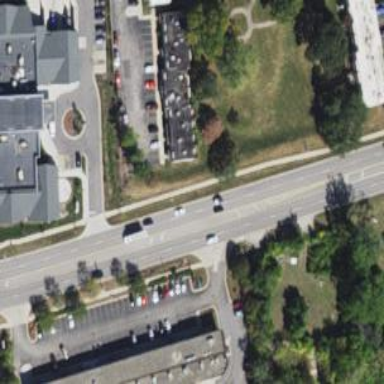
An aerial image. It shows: Primary highway with separate asphalt sidewalk.